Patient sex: M
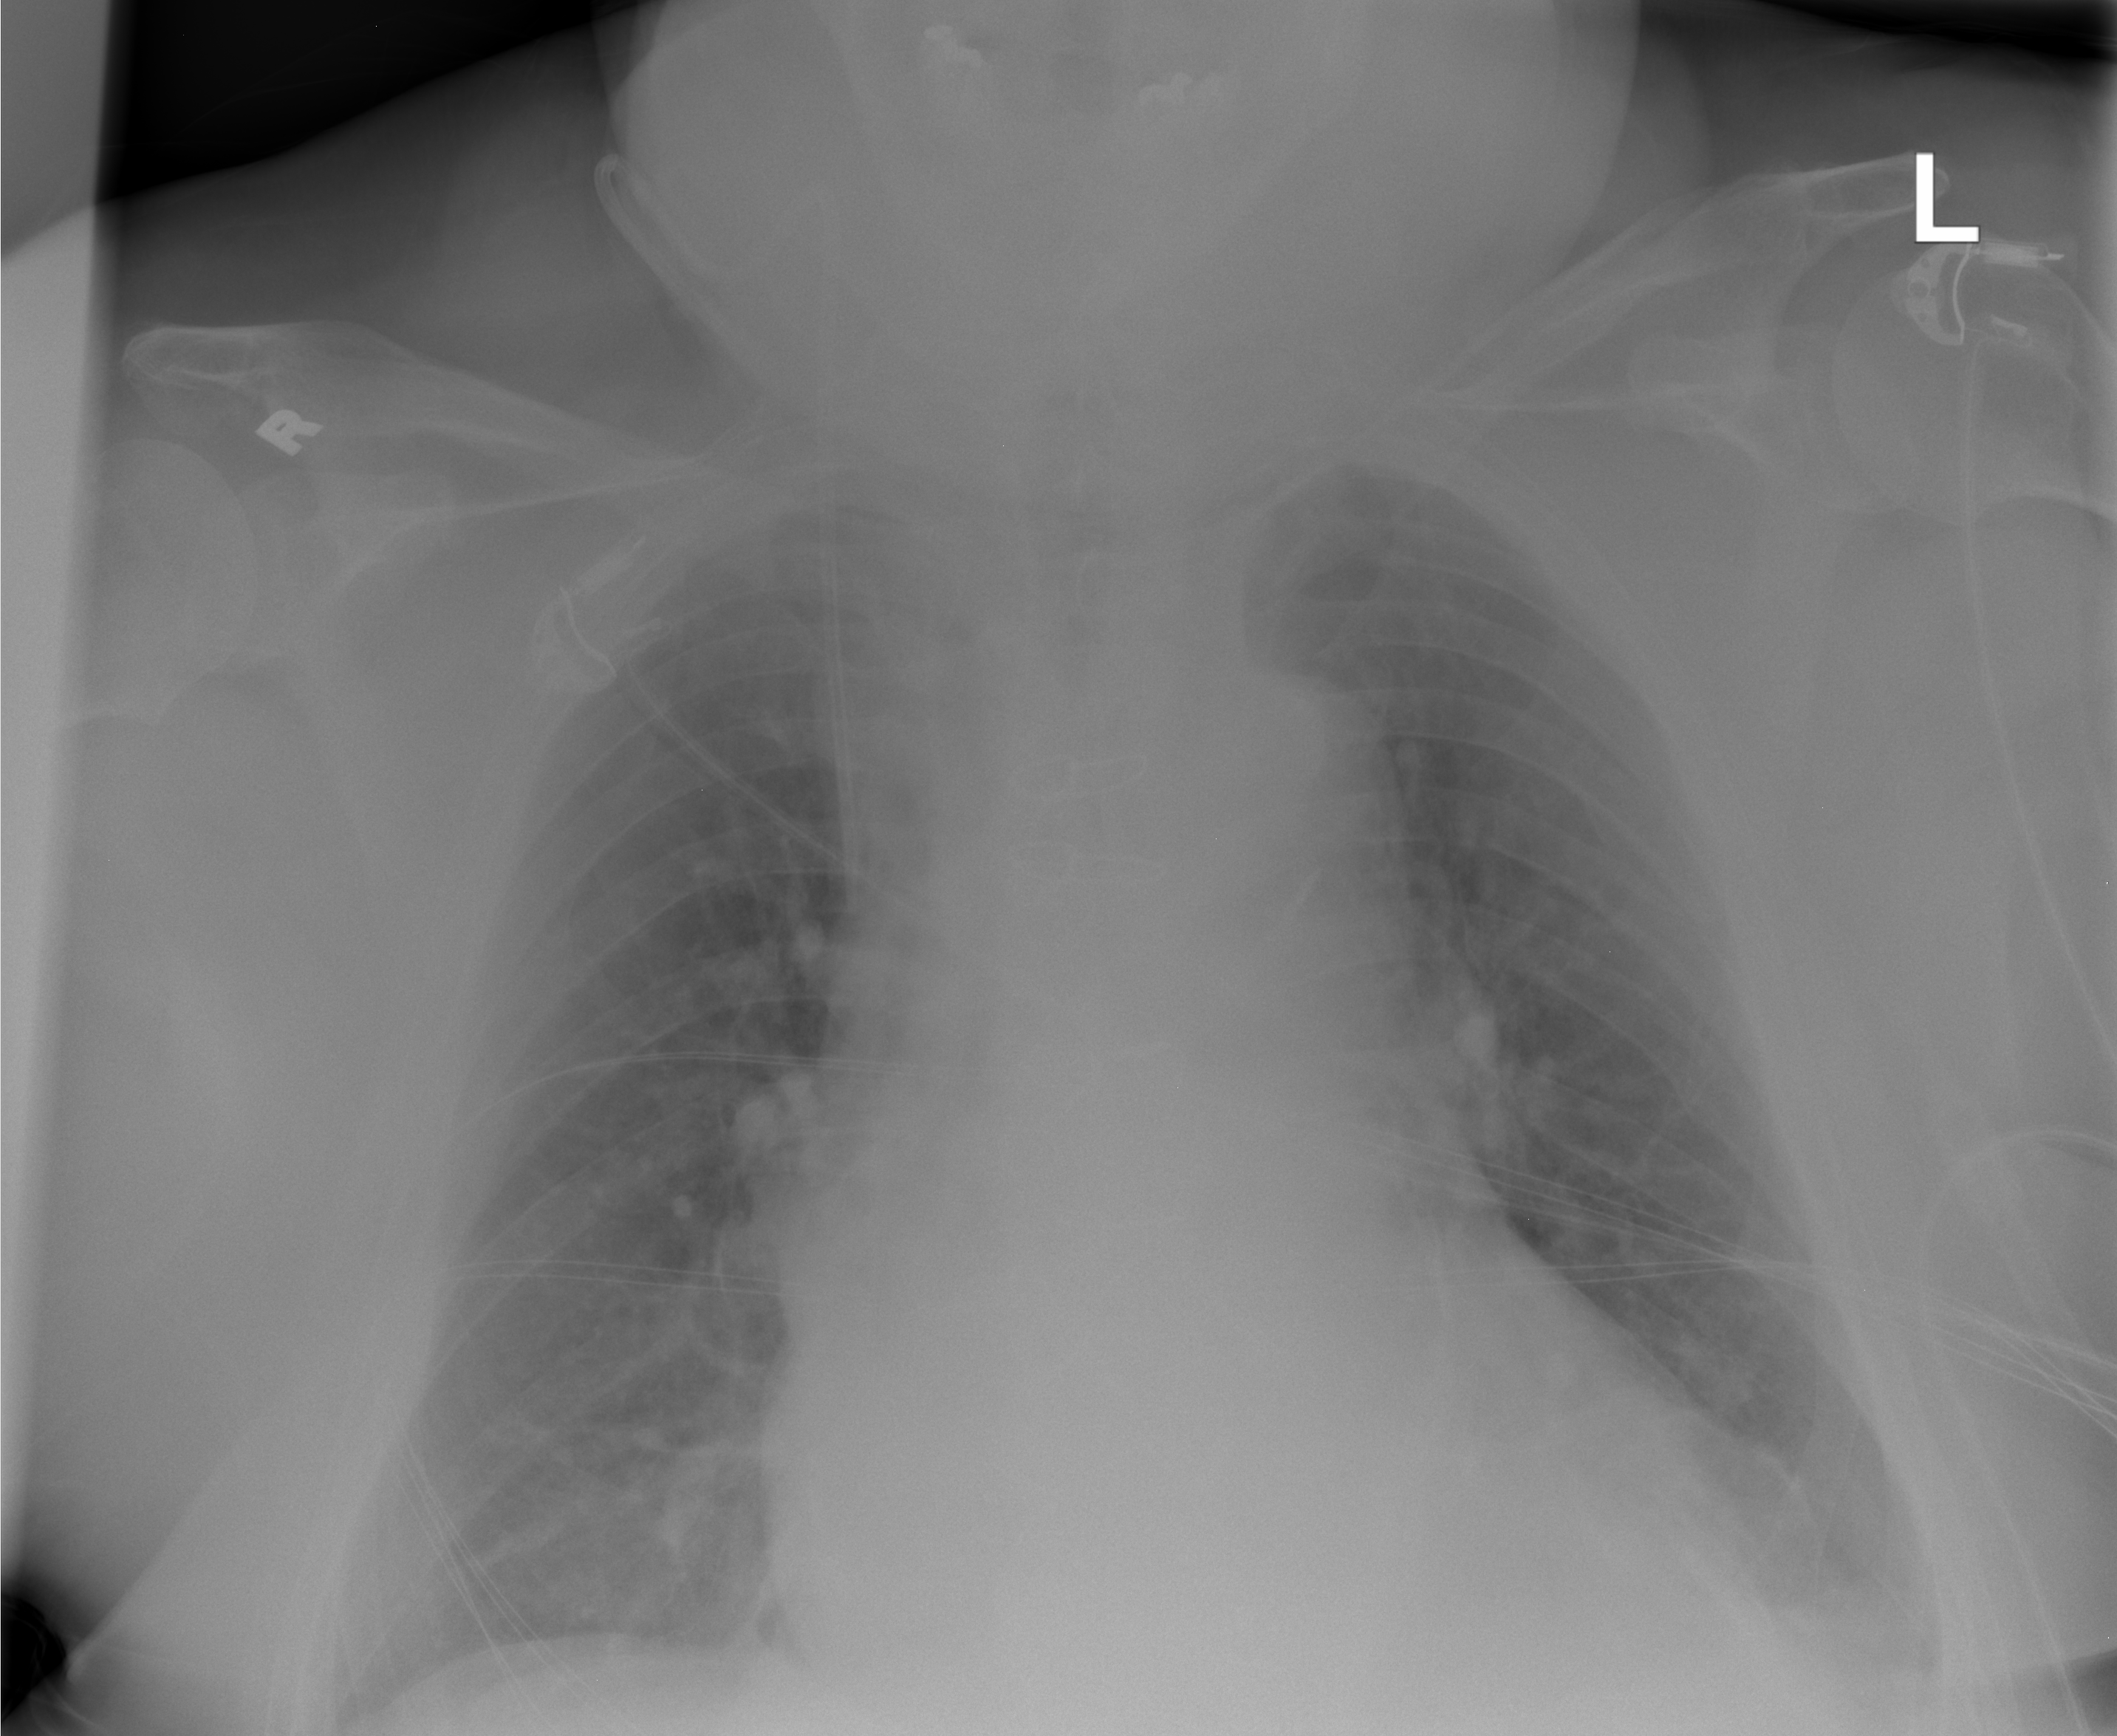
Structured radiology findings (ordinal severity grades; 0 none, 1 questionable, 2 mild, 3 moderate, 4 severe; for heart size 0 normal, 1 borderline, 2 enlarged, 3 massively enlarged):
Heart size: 1
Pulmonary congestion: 0
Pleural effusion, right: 1
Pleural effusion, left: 2
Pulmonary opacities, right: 0
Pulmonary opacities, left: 0
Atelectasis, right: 0
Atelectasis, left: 2